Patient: sex M, age 77
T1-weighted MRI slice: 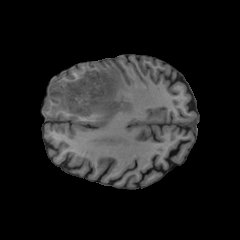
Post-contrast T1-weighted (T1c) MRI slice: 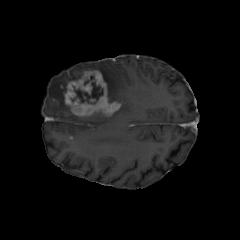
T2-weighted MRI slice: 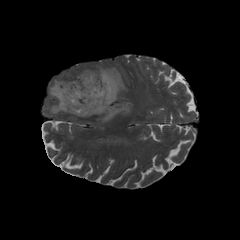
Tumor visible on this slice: yes
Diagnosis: Glioblastoma, IDH-wildtype
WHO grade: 4